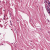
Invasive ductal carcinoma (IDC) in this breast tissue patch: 0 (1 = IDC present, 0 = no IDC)